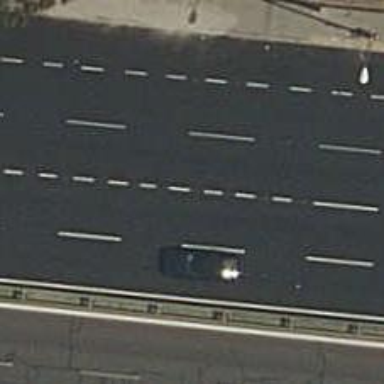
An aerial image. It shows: View of motorway.